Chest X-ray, PA view. Patient: 32 years old, sex F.
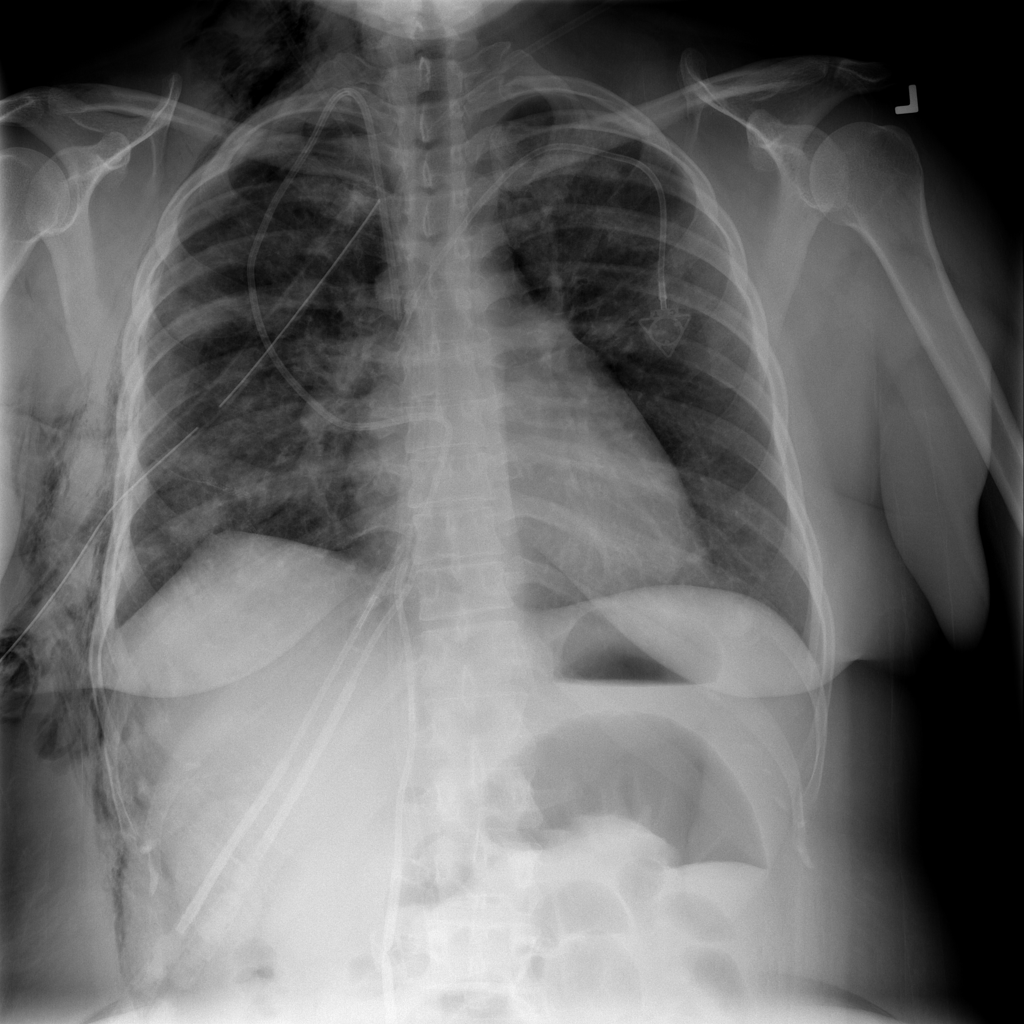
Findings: Emphysema, Pneumothorax